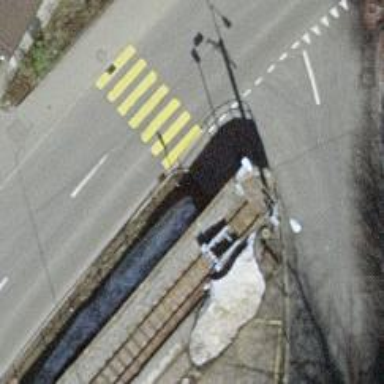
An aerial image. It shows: Railway buffer stop.